Question:
Does anyone know how to implement a WinForms control that behaves like the status bar in Remote Desktop?
It needs to float over the top and disappear when you move the cursor away (unless pinned)
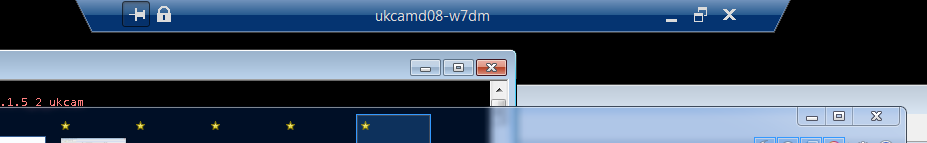
Answer: I found two examples that can help you to achieve this
<URL>
<URL>
The second one seems to be closer to what you need. Too bad there are not written instructions nor sound on the video